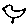
Label: bird